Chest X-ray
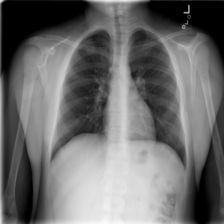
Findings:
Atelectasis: negative
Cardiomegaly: negative
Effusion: negative
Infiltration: negative
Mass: negative
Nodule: negative
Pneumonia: negative
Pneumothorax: negative
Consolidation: negative
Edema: negative
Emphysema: negative
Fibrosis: negative
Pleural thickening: negative
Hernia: negative